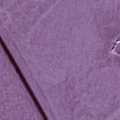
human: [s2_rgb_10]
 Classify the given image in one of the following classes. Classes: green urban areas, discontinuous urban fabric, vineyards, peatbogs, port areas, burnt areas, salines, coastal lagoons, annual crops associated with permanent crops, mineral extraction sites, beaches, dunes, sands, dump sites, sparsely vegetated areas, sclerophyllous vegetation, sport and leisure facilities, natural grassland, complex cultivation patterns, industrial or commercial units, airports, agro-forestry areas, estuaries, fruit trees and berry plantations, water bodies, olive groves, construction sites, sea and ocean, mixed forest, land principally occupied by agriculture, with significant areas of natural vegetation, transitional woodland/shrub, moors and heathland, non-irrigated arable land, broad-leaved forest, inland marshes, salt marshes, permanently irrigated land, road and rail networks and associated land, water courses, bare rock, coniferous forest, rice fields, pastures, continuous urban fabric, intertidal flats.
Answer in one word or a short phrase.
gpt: sea and ocean